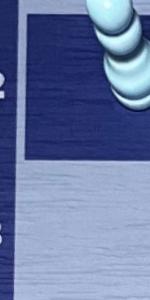
Label: Empty